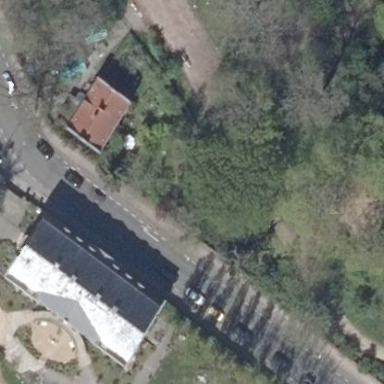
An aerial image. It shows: Historic commercial building with mansard roof shape.